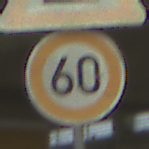
Verkehrszeichen: Geschwindigkeit60
Zusatzzeichen oben: UnebeneFahrbahn
Umgebung: Indoor, Special
Tageszeit: NotSpecified
Wetter: NotSpecified
Licht: Artificial
Jahreszeit: NotSpecified
Kontrast: HighContrast